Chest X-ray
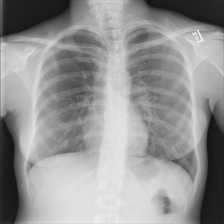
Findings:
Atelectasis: negative
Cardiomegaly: negative
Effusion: negative
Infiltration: negative
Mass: negative
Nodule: negative
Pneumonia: negative
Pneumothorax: negative
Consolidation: negative
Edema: negative
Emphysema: negative
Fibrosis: negative
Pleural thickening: negative
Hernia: negative